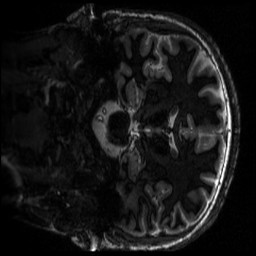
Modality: MP2RAGE
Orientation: coronal
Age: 29
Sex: male
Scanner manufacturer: siemens
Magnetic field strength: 6.98 T
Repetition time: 6 s
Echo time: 0.00283 s